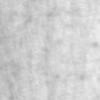
Label: no_change